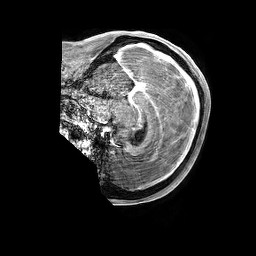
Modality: T1w
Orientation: sagittal
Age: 37
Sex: female
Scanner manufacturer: philips
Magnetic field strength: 3 T
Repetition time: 0.006843 s
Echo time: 0.00309 s